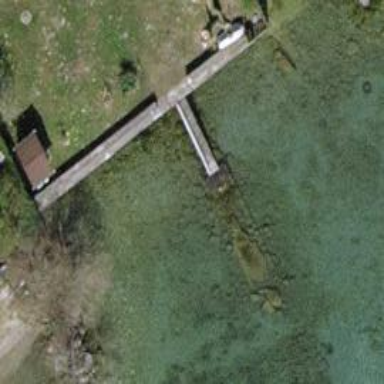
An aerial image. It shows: Man-made pier.